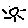
Label: sun